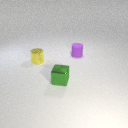
small green metal cube in front of small yellow metal cylinder